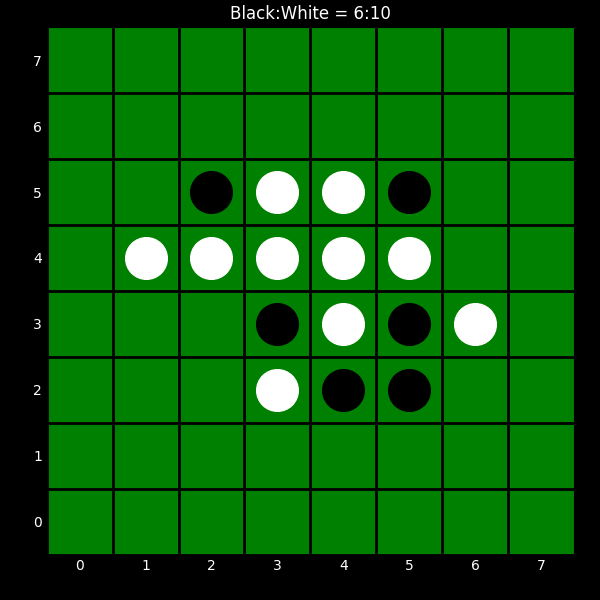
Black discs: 6
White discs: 10